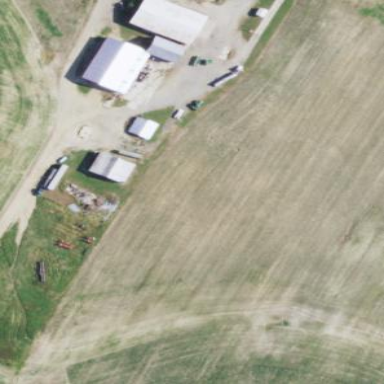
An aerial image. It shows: Farmyard area.